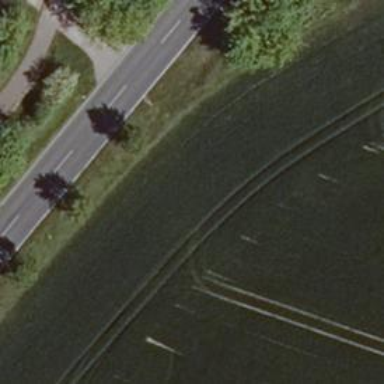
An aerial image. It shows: Row of trees in natural setting.